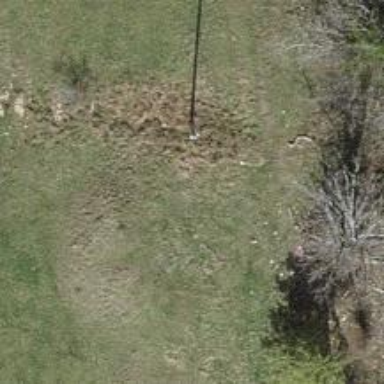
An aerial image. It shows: Power pole.